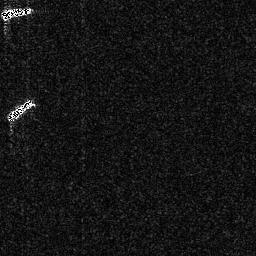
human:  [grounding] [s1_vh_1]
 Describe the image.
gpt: In the satellite image, there is  <ref>1 medium ship </ref> <box>[[2, 37, 13, 46, 0]]</box> located at left,  <ref>1 medium ship </ref> <box>[[0, 1, 12, 7, 0]]</box> located at top left.